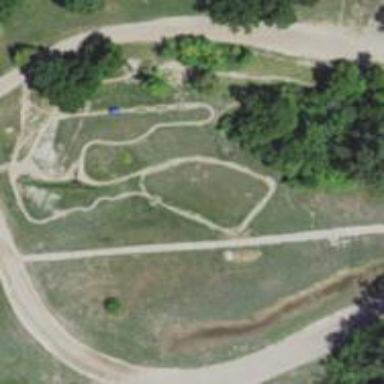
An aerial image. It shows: Path.